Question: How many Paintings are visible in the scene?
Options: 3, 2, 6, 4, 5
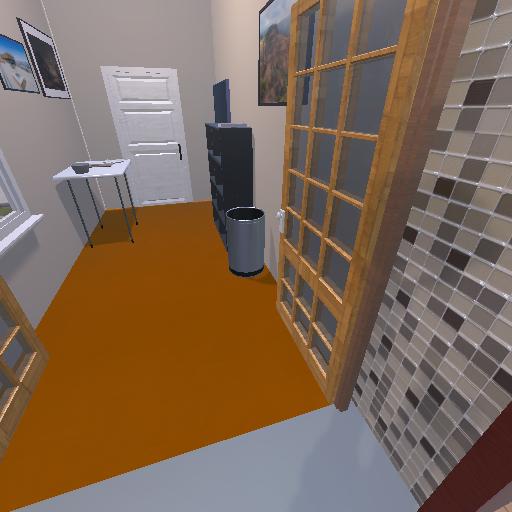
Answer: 3